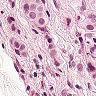
Metastatic tissue present: yes